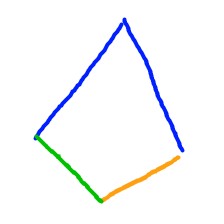
Shape: kite